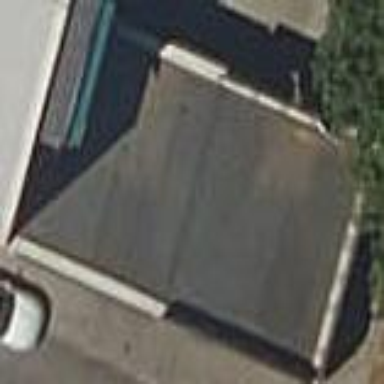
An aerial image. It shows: Commercial building housing car repair shop.